Question: I have two machines that work just fine, but the most resent machine that I am configuring is not able to start the test server in the console.
Screenshot:

I have been banging my head against it all day and I cannot figure out what is going wrong. Is there anything obvious that I am missing that would cause this?
This issue, at least for me, was caused by having a relative path in my APP_BUNDLE_PATH. I had APP_BUNDLE_PATH="~/Documents/workspace/...". As soon as I made that the full explicit path I no longer got the errors trying to start up a test server.
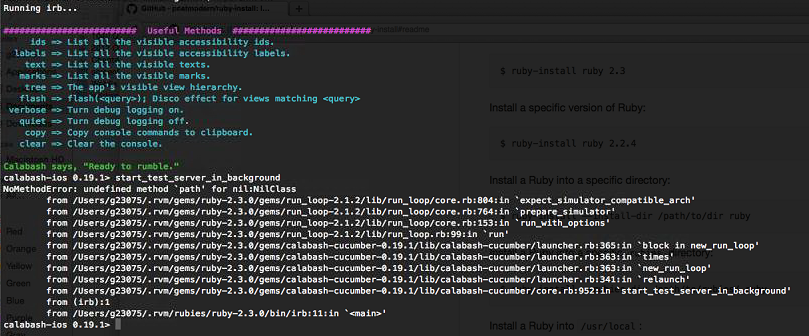
Answer: We are tracking this bug here:
<URL>
Until it is fixed, set the 'APP' environment variable.
'''
$ APP=./path/to/my.app calabash-ios console
'''
### UPDATE
The problem has been fixed in the develop branch and will be available in run_loop 2.3.1.
The cause of the problem is that some combination of 'APP', 'APP_BUNDLE_PATH', and 'BUNDLE_ID' is incorrect for a simulator target.
Either:
1. APP or APP_BUNDLE_PATH does not point to directory that exists. If you are setting one of these variables, make sure the .app bundle exists.
2. You are targeting a simulator one of the three variables above is being set to a bundle identifier, e.g. APP=com.example.MyApp. It is invalid to use a bundle identifier when targeting a simulator.
If you are not explicitly setting any variables when launch the console, see if they are defined in the environment.
'''
$ echo $APP
$ echo $APP_BUNDLE_PATH
$ echo $BUNDLE_ID
'''
If they are not defined and you are still getting this error, please open an issue with debug logging.
'''
$ DEBUG=1 calabash-ios console
> start_test_server_in_background
$ calabash-ios console
> verbose
> start_test_server_in_background
'''